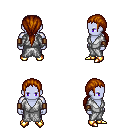
a pixel art fantasy rpg character, male body template, dark elf, purple skin, white robe, metal pants, brunette ponytail hairstyle, leather bracers, gold boots, four views (front, back, left, right), 2x2 character sprite sheet, small pixel art, hard edges, no anti-aliasing